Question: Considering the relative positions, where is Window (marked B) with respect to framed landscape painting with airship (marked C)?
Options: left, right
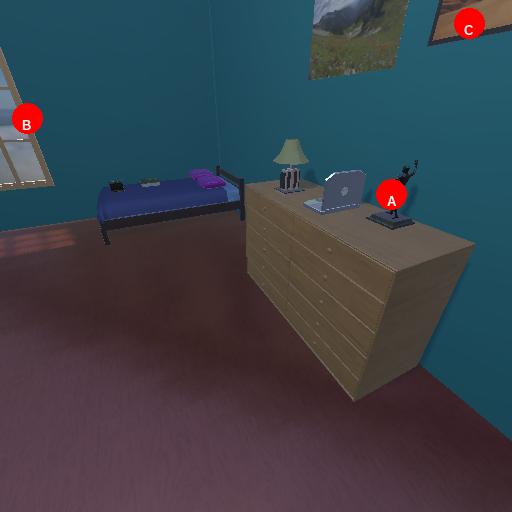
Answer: left